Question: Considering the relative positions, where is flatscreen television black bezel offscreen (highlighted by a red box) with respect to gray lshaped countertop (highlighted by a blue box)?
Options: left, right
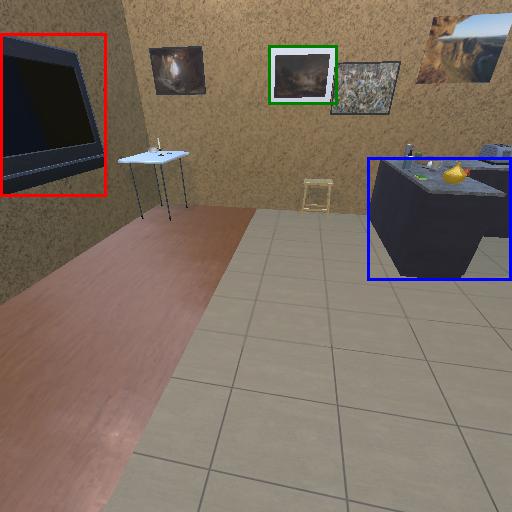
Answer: left